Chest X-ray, PA view. Patient: 7 years old, sex M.
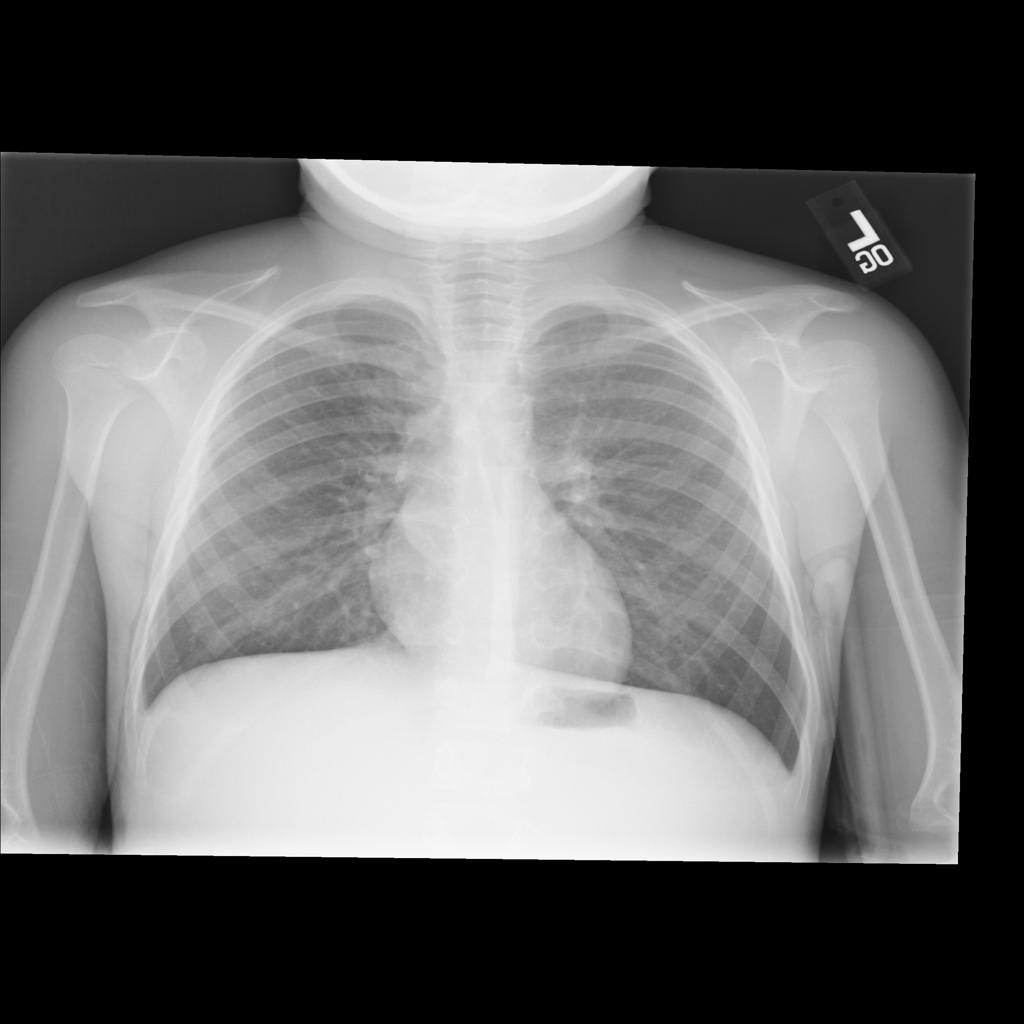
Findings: No Finding